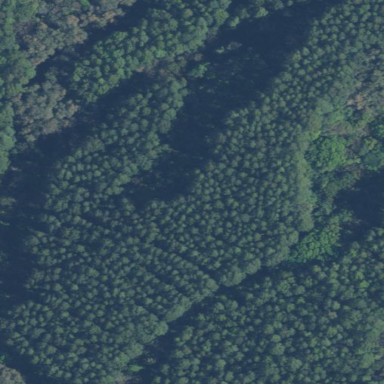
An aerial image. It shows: Forest area designated for service.